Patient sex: F
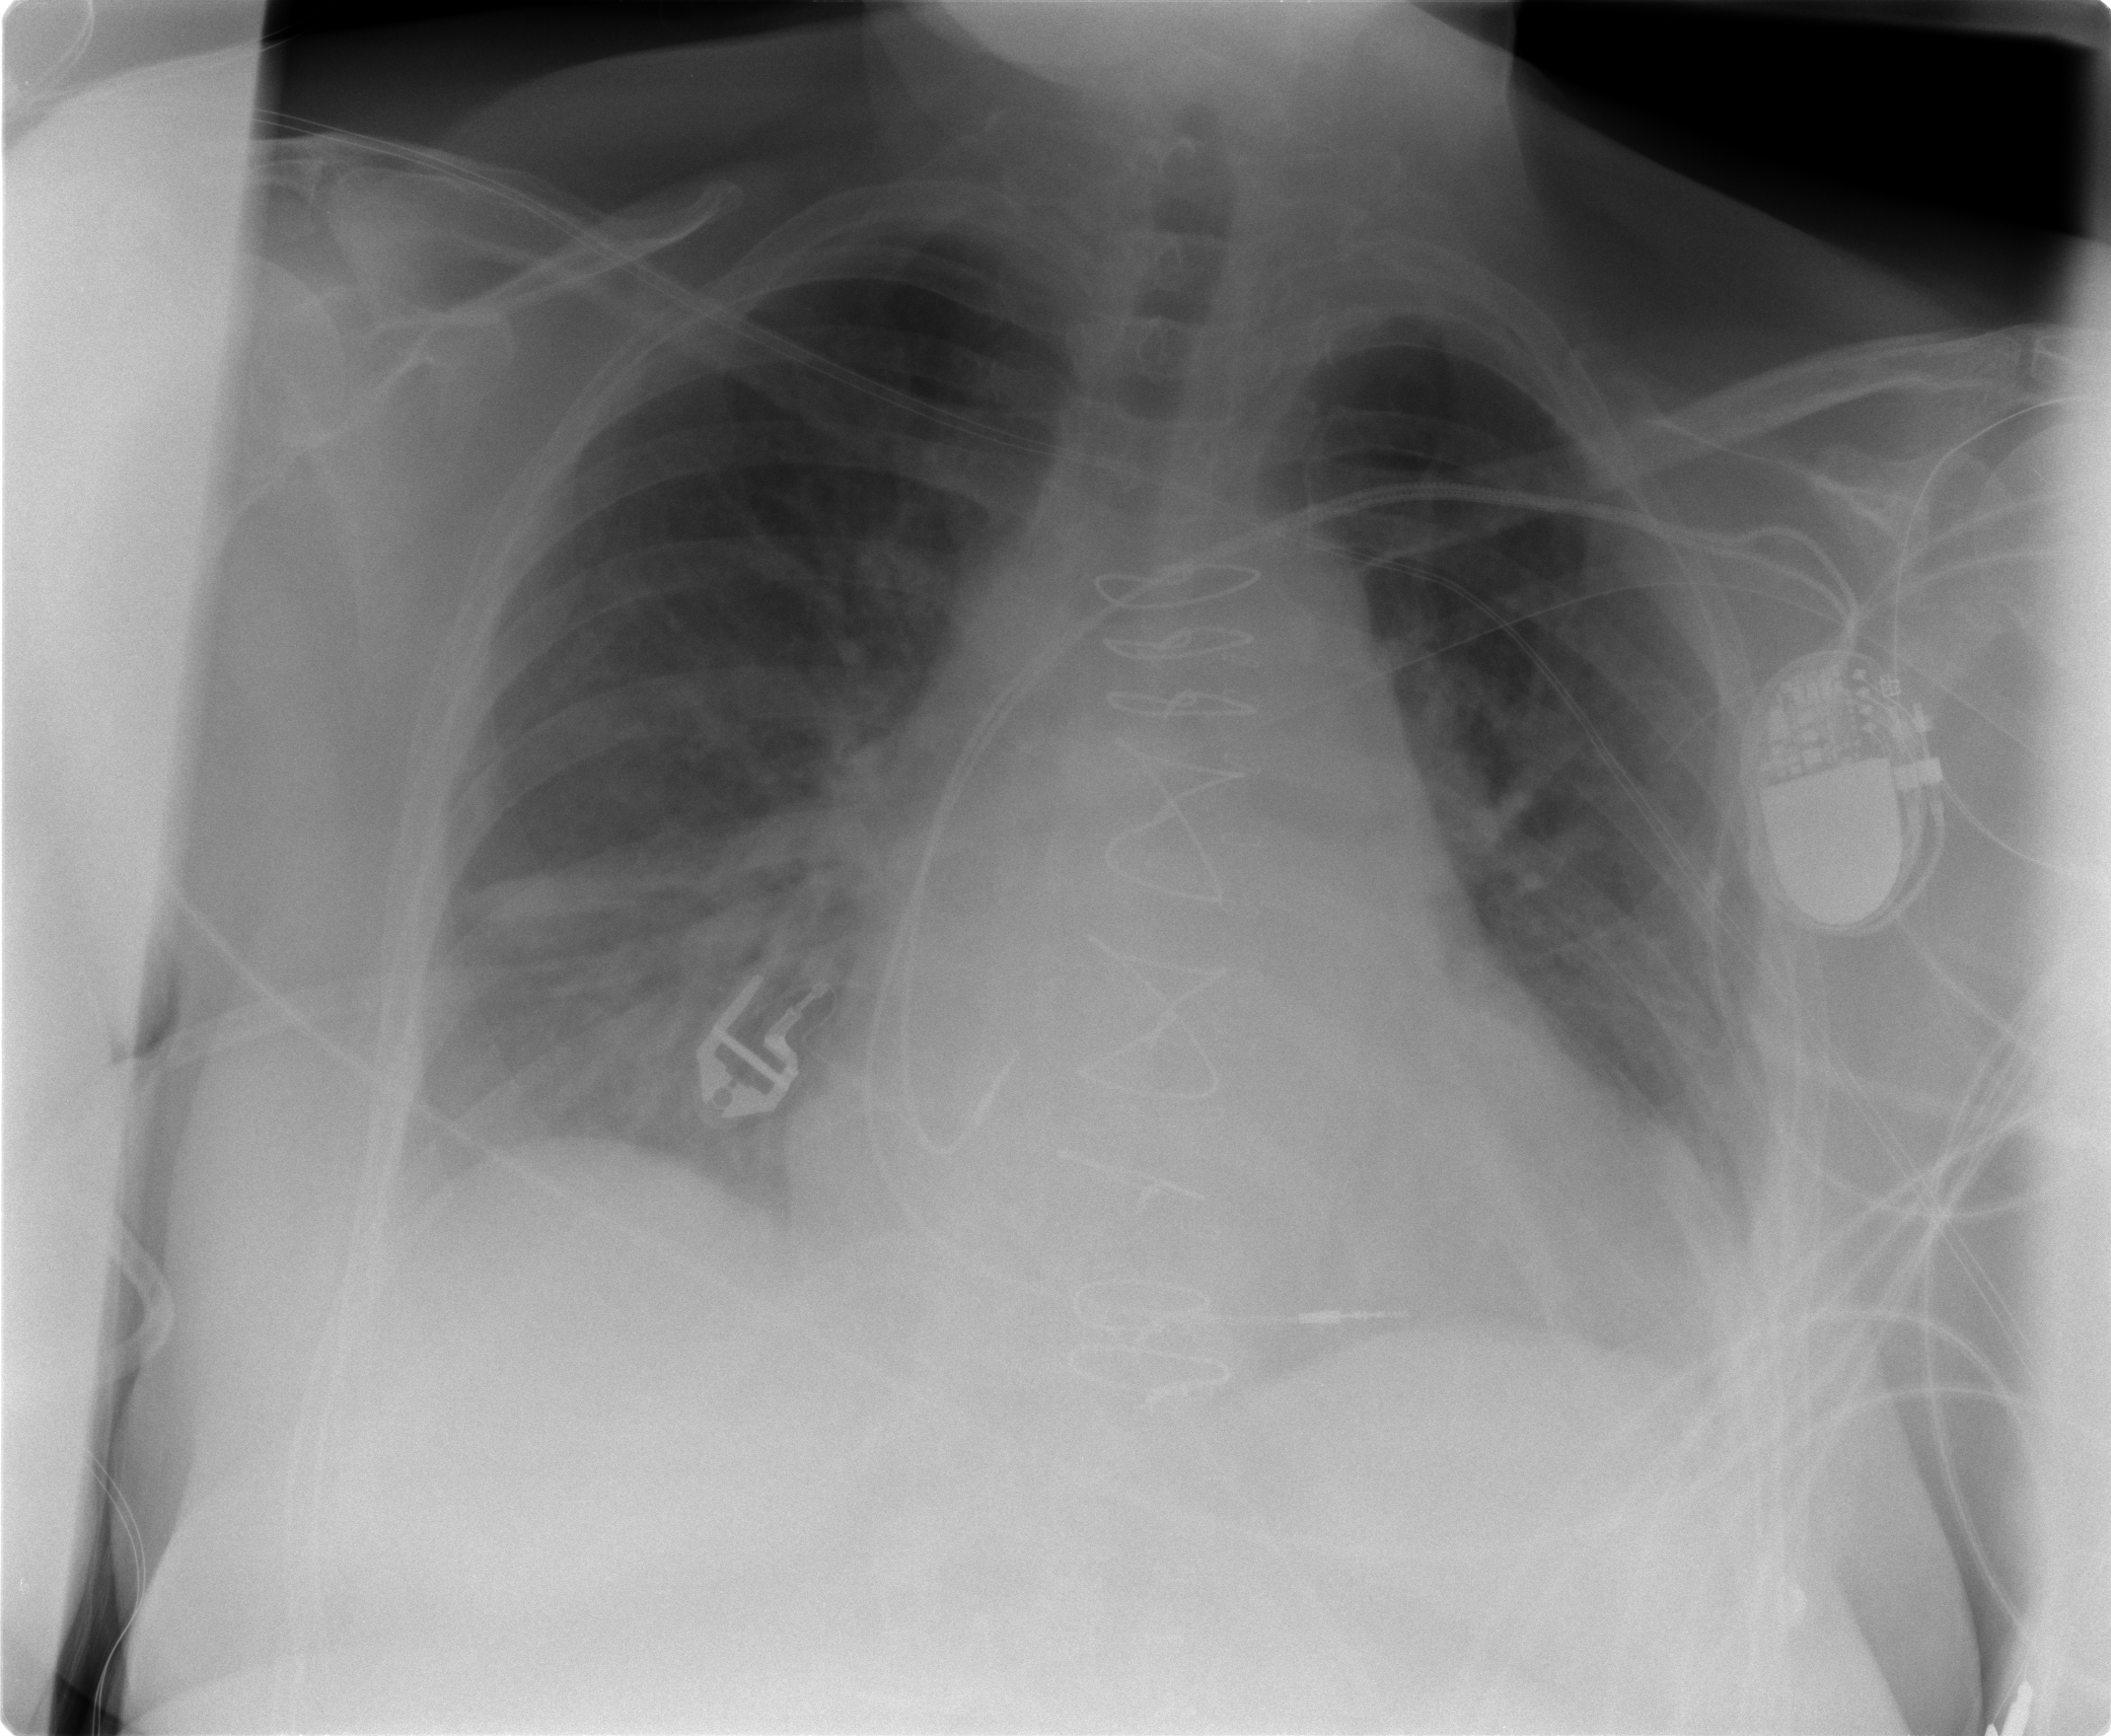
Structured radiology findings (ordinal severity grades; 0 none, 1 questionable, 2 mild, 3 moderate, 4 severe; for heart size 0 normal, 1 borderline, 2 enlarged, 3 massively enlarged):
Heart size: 2
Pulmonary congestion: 2
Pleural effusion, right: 2
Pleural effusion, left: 2
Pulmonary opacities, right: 0
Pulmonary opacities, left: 0
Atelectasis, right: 2
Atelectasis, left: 2